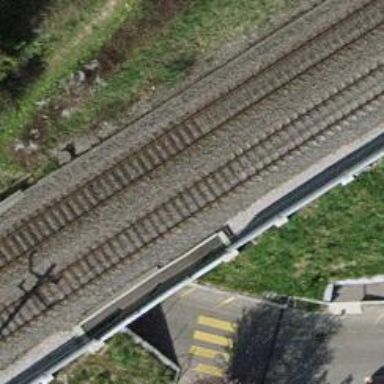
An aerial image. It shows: Single-track railway bridge with contact lines for electrification.